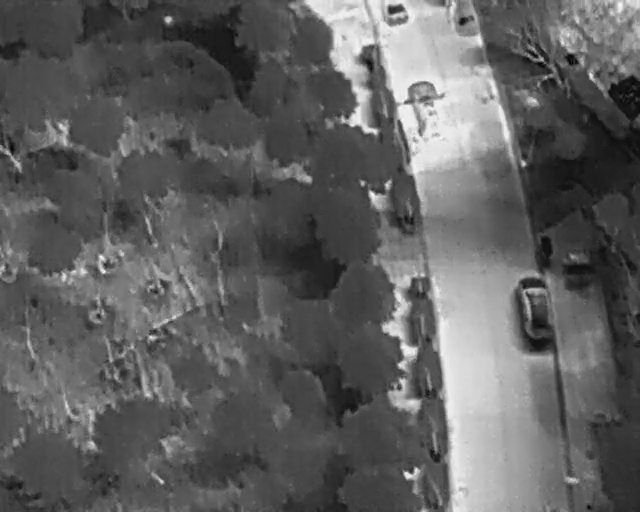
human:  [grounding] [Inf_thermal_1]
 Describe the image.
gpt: In the satellite image, there is  <ref>1 medium car </ref> <box>[[77, 57, 89, 63, 172]]</box> located at right,  <ref>2 medium car </ref> <box>[[61, 18, 71, 24, 161], [59, 0, 63, 5, 2]]</box> located at top,  <ref>1 medium car </ref> <box>[[69, 0, 74, 6, 2]]</box> located at top right.